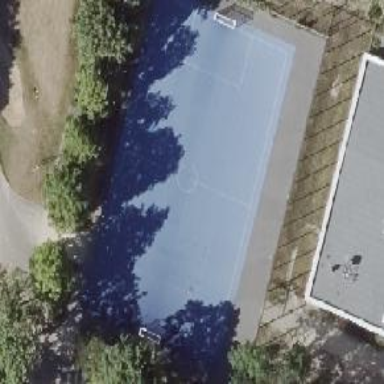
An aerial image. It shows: Soccer pitch with tartan surface for leisure sports activities.